Interaction volume radius: 5 \u00c5
Interaction volume height: 20 \u00c5
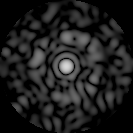
Disorder parameter: 0.8201